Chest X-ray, AP view. Patient: 57 years old, sex F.
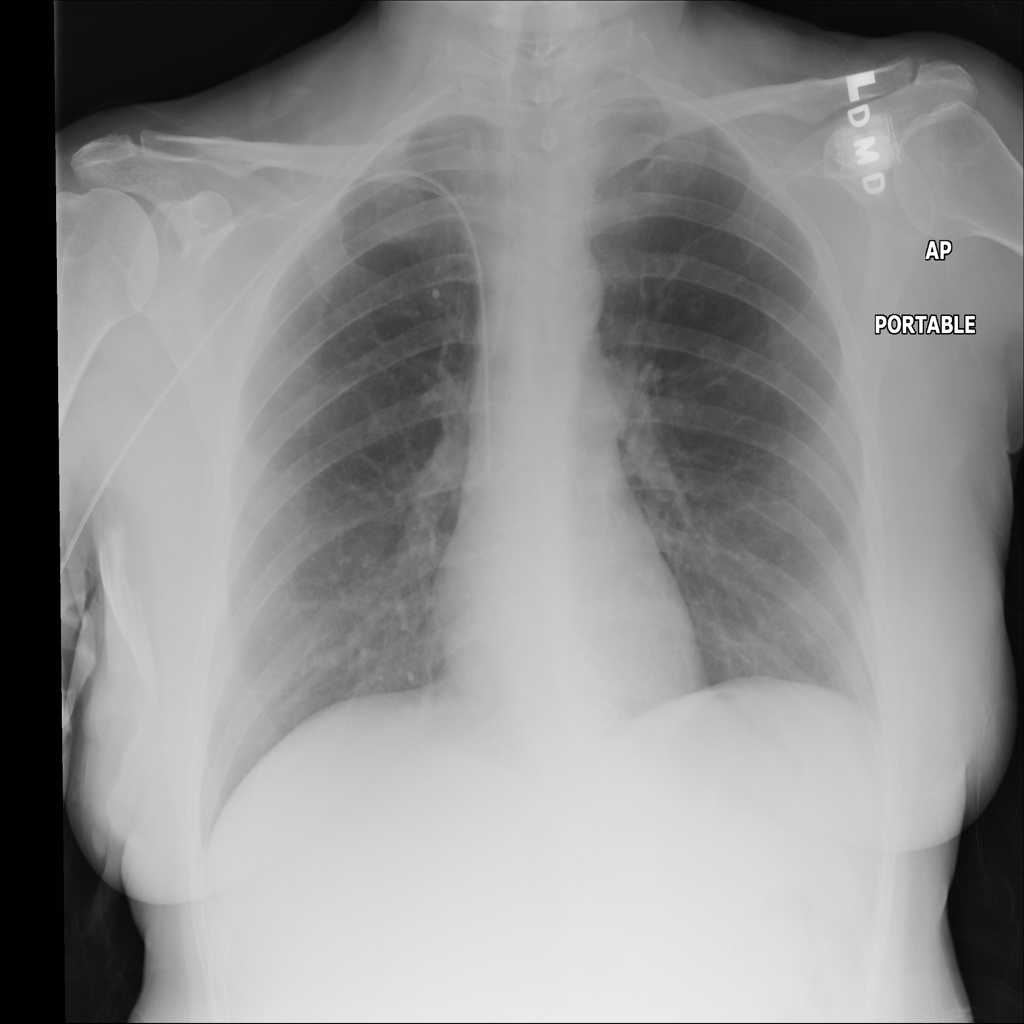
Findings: No Finding